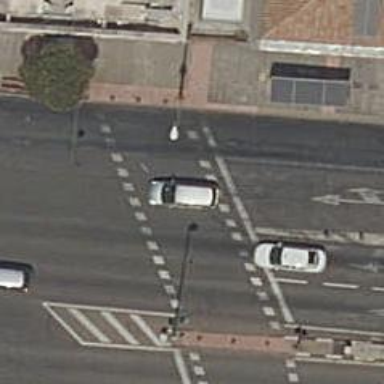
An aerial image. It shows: Road with traffic signals at crossing.